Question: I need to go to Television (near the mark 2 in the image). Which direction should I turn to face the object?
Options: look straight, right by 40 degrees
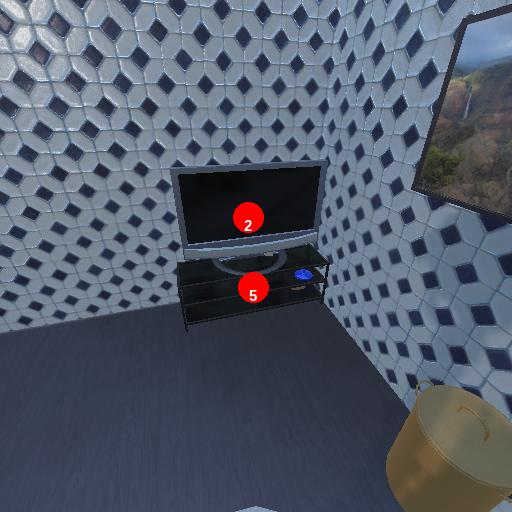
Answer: look straight